Question: I'm using the AWS SDK for PHP (but the platform is irrelevant) and would like to update the of my Elastic Beanstalk environment:

I've read the doc and the only operation I could find that seems to update a configuration is <URL>.
Can this operation update a single Environment Property in a single environment, without touching any saved configuration? I'm confused by the "template" naming.
Or else,
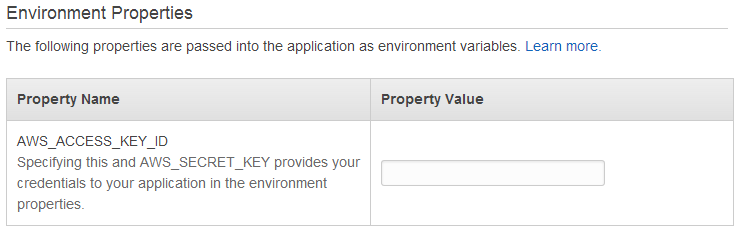
Answer: Found it in the <URL> operation:
'''
$elasticBeanstalkClient->updateEnvironment([
'EnvironmentName' => $environment,
'OptionSettings' => [
[
'Namespace' => 'aws:elasticbeanstalk:application:environment',
'OptionName' => $key,
'Value' => $value
]
]
]);
'''
I found the correct 'Namespace' in the values returned by <URL>, and this will likely be the same for any application/environment.